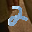
Label: 2